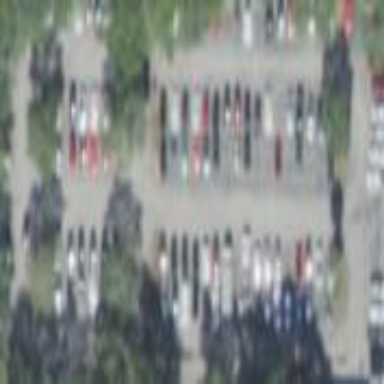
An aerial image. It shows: Parking area.